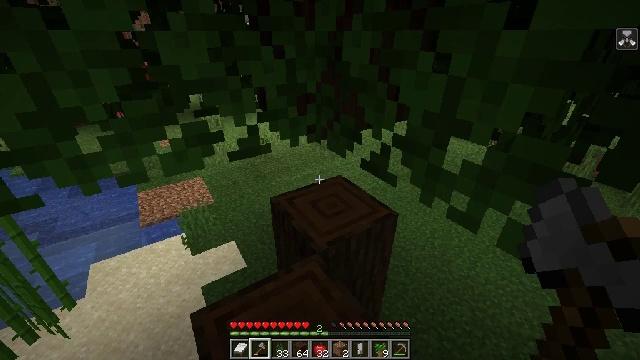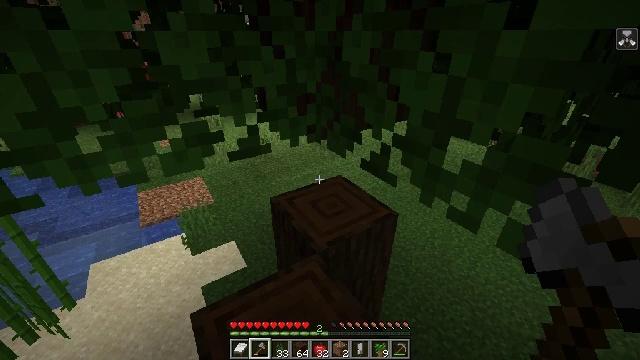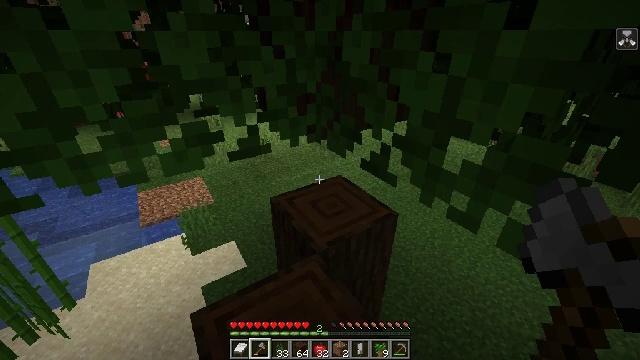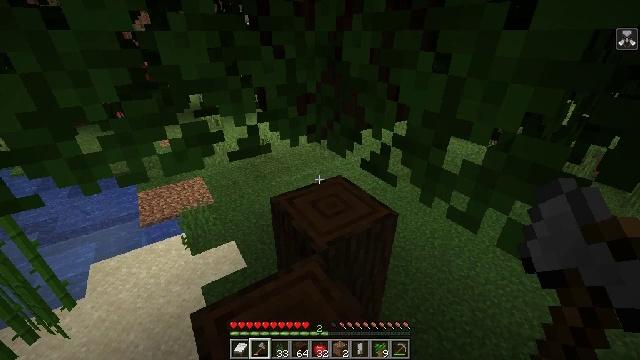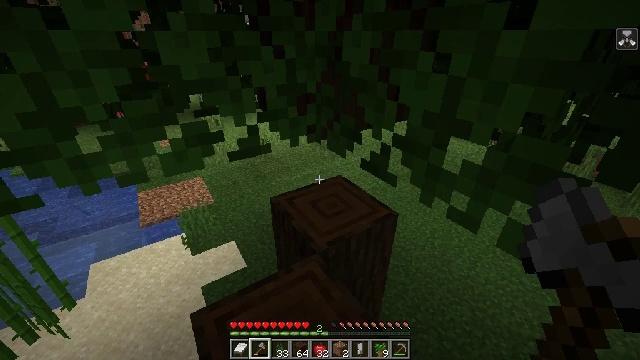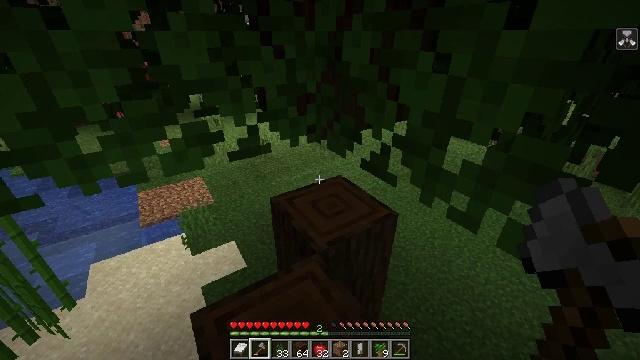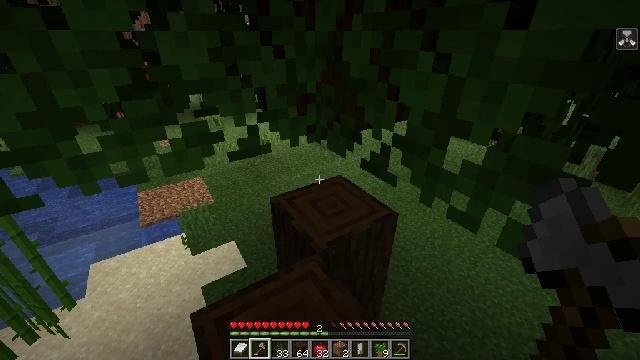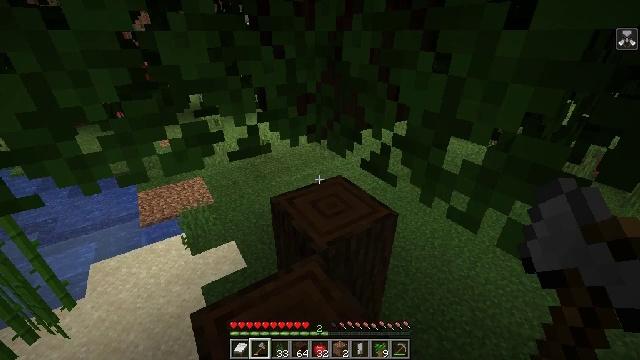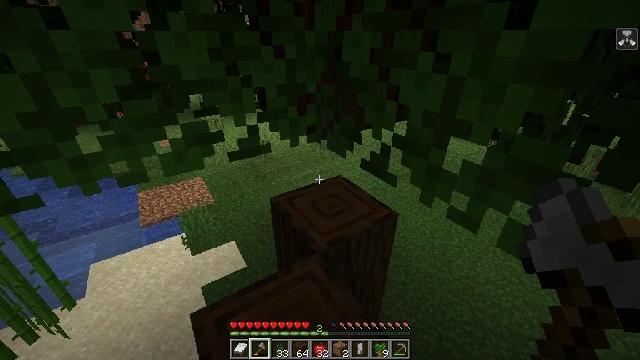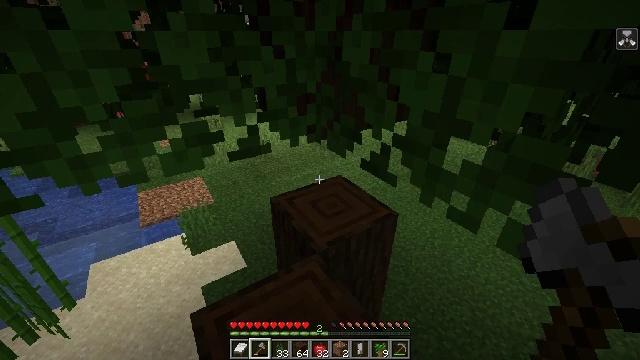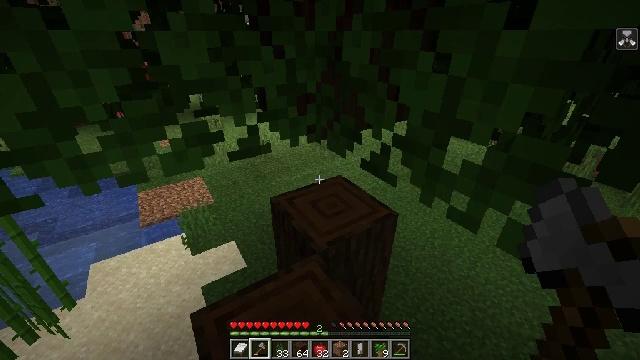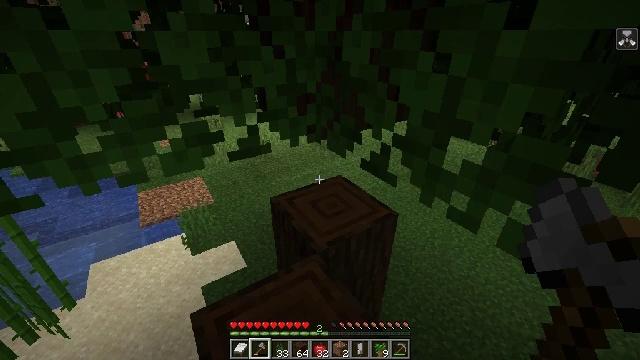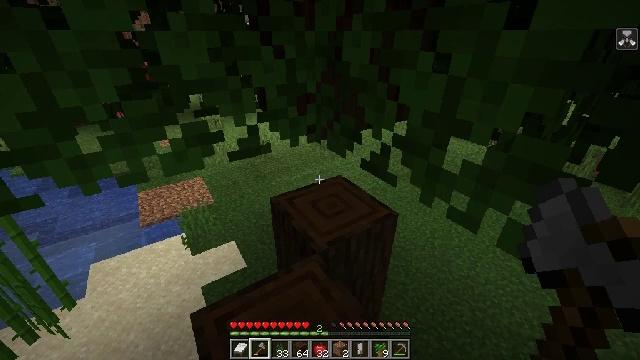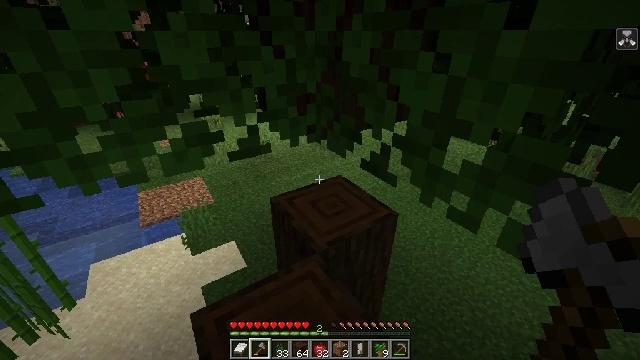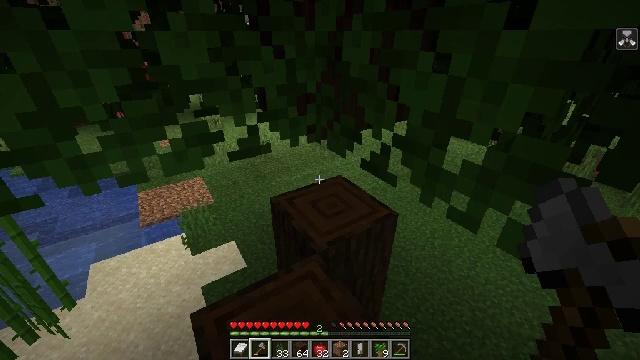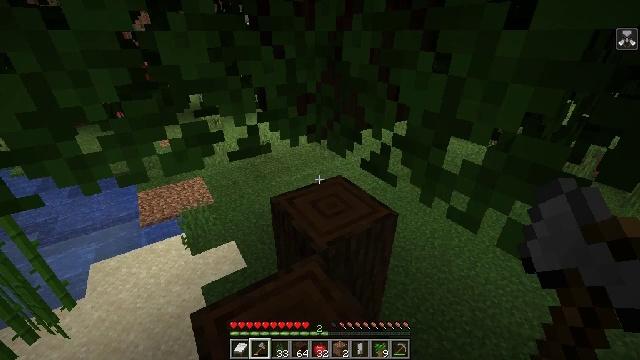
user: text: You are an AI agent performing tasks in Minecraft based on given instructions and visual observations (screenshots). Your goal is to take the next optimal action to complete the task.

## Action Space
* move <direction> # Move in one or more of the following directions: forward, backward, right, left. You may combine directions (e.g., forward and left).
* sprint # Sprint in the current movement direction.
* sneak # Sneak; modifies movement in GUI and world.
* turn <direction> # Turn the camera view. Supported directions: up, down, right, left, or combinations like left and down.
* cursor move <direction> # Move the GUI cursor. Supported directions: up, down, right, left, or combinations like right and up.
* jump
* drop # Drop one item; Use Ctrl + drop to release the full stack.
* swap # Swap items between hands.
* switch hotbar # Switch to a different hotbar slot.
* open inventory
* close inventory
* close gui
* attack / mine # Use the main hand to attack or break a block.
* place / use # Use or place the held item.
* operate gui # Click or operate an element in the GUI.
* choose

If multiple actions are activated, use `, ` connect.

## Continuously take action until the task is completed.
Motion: motion action
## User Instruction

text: Use shears to efficiently mine dark oak leaves.
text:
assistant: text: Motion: no_op
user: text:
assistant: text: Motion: no_op
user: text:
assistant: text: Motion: no_op
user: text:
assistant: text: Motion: no_op
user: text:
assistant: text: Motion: no_op
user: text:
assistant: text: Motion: no_op
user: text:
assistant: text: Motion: no_op
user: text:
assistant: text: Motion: no_op
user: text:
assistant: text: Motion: no_op
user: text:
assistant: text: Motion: no_op
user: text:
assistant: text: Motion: no_op
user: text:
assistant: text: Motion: no_op
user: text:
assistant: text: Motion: no_op
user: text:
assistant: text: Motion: no_op
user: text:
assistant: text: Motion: no_op
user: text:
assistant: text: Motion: no_op
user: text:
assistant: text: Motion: no_op
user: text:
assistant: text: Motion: no_op
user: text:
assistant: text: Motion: no_op
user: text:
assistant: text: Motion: no_op
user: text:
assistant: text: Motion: no_op
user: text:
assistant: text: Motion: no_op
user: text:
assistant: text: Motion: no_op
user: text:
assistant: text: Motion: no_op
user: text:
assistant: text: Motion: no_op
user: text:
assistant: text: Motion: no_op
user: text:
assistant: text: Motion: move forward
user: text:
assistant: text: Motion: move forward
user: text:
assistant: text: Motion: move forward
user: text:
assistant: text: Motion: move forward